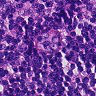
Metastatic tissue present: no